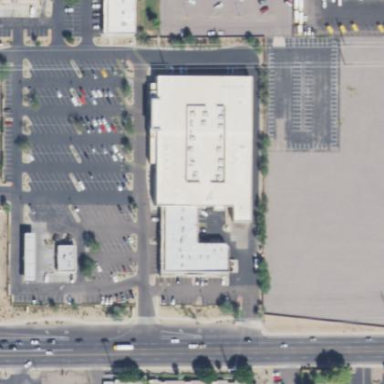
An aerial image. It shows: Building that houses fitness center.